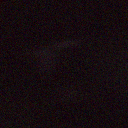
Screen state: off